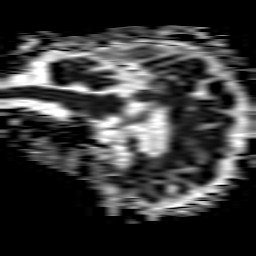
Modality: ADC
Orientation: sagittal
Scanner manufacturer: philips
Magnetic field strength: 1.5 T
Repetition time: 4.911 s
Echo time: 0.07794 s